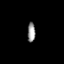
Tissue: lung
Cell type: Epithelial cells
Senescence score: 0.5859
Nuclear area (px): 151
Mean DAPI intensity: 148.702